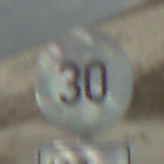
Verkehrszeichen: Geschwindigkeit30
Zusatzzeichen unten: Entfernungsangaben1
Umgebung: Outdoor, Beach
Tageszeit: MorningAfternoon
Wetter: PartlyCloudy
Licht: Natural
Jahreszeit: NotSpecified
Kontrast: HighContrast